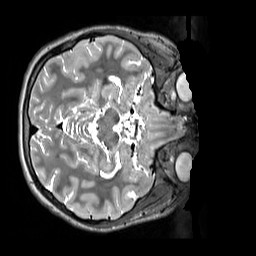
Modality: T2w
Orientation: axial
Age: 10
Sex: female
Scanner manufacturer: siemens
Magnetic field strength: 3 T
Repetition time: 3.2 s
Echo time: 0.408 s